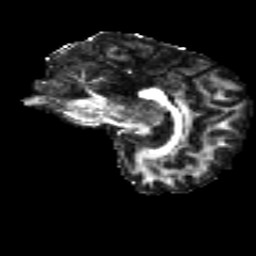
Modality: FA
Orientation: sagittal
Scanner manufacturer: siemens
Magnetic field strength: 3 T
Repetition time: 4.16 s
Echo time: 0.0806 s